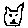
Label: cat